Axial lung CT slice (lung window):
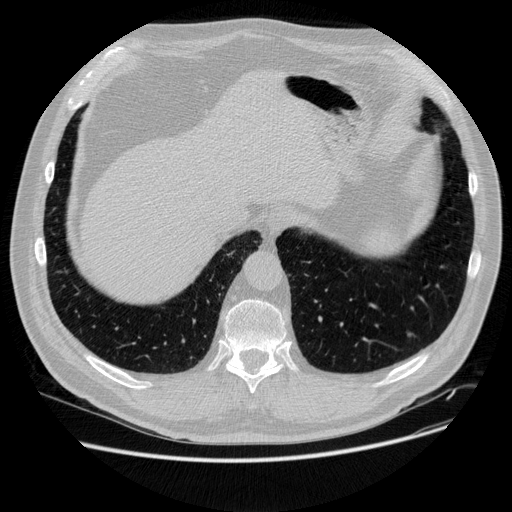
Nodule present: yes
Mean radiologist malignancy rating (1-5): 3